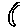
Label: moon